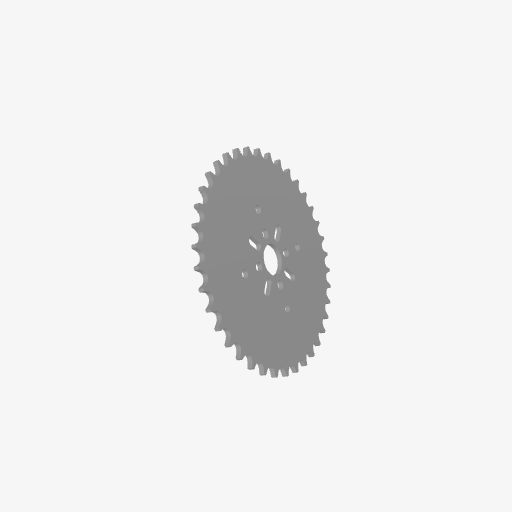
Part: HubMountAcetalSprocket38T